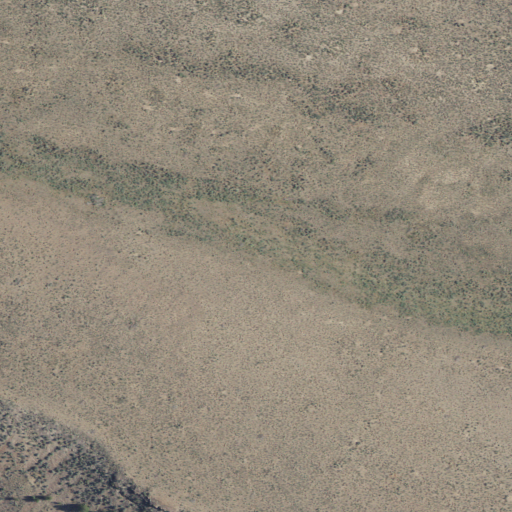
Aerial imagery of cliff(s) in Oregon named Grindstone Rim containing only shrub